Question: I created a custom calendar for my calendar app ... but I have some problem which I would be grateful if you help me to do this , this code shows a single day .
for example day 2 , 4 , 13 , 24
'''
- (NSString *) showPersianDay {
NSCalendar *persCalendar = [[NSCalendar alloc] initWithCalendarIdentifier:NSPersianCalendar];
NSDateFormatter *dateFormatter = [[NSDateFormatter alloc] init];
NSLocale *IRLocal = [[NSLocale alloc] initWithLocaleIdentifier:@"fa_IR"];
[dateFormatter setLocale:IRLocal];
[dateFormatter setCalendar:persCalendar];
offsetComponents = [[NSDateComponents alloc] init];
offsetComponents.day = _dayNumber;
NSDate *nextDate = [persCalendar dateByAddingComponents:offsetComponents toDate:[NSDate date] options:0];
[dateFormatter setDateFormat:@"d"];
NSString *currDay = [dateFormatter stringFromDate:nextDate];
[NSString stringWithFormat:@"%@",currDay];
[persCalendar release];
[dateFormatter release];
return currDay;
}
'''
I created a custom table for a month which shows days of a month , so when user tap on this number my date should change according to the numbers ,

for example today is 4 Jan -- when user tap 6 Jan my date should change to the 6 Jan.
I don't have to use some way like : 'day.text = @"6"' or something .... I need return a real DATE, How can I modify my code to show specific day ?
thank you.
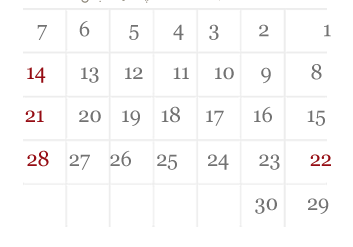
Answer: Maybe you should have the class return an NSDictionary with multiple keys. One key can contain the string value for the day number, the other can contain the date object.
'''
- (NSDictionary *) showPersianDay {
NSCalendar *persCalendar = [[NSCalendar alloc] initWithCalendarIdentifier:NSPersianCalendar];
NSDateFormatter *dateFormatter = [[NSDateFormatter alloc] init];
NSLocale *IRLocal = [[NSLocale alloc] initWithLocaleIdentifier:@"fa_IR"];
[dateFormatter setLocale:IRLocal];
[dateFormatter setCalendar:persCalendar];
offsetComponents = [[NSDateComponents alloc] init];
offsetComponents.day = _dayNumber;
NSDate *nextDate = [persCalendar dateByAddingComponents:offsetComponents toDate:[NSDate date] options:0];
[dateFormatter setDateFormat:@"d"];
NSString *currDay = [dateFormatter stringFromDate:nextDate];
[NSString stringWithFormat:@"%@",currDay];
NSDictionary *results = [NSDictionary dictionaryWithObjectsAndKeys:currDay,@"dateString",nextDate,@"DateObj" nil];
return results;
}
'''
Then on the other side you can display the dateString and cache the DateObj in the calendar cell. Hopefully this solves your question.